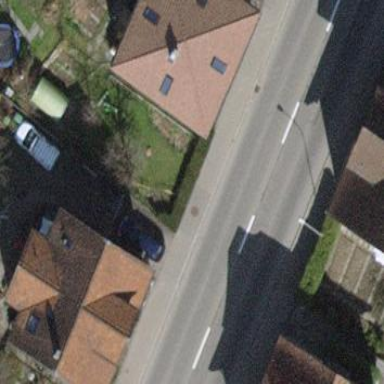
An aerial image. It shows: Detached building.